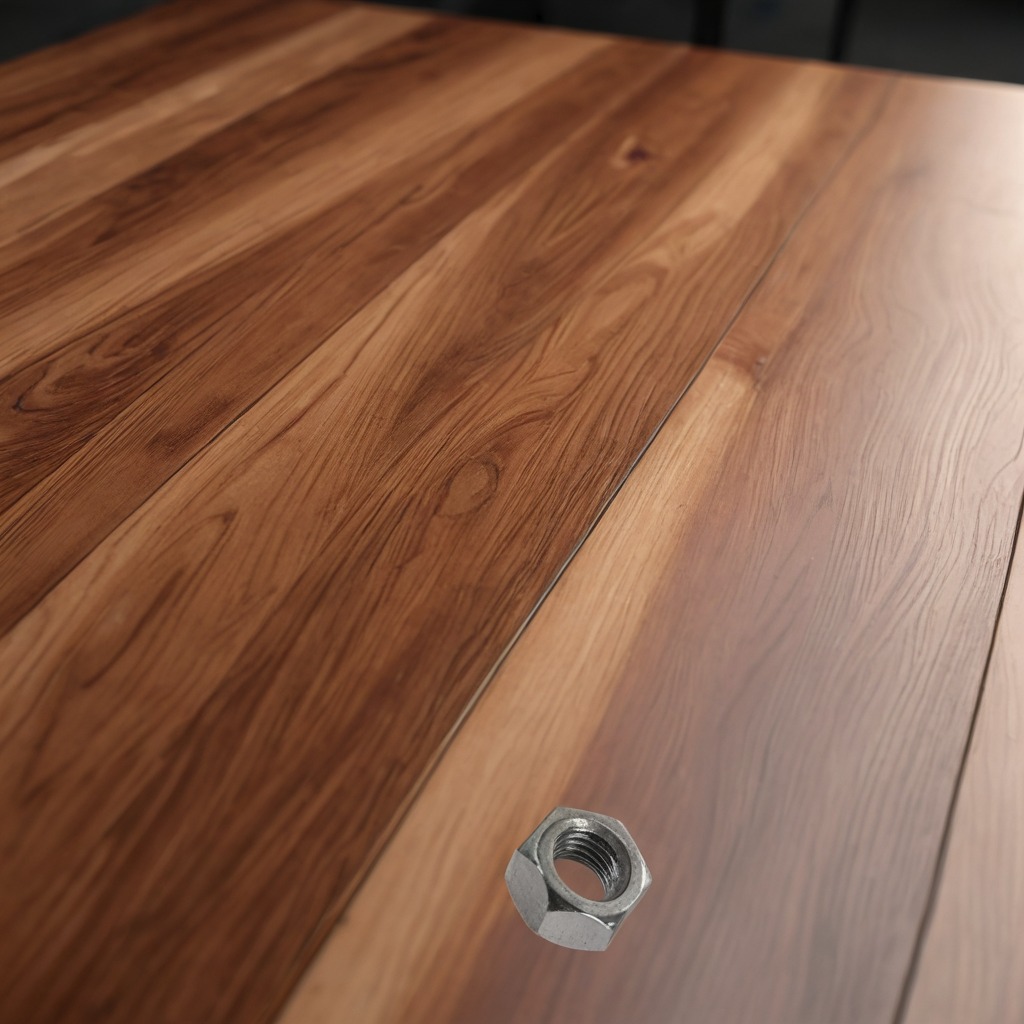
A metal nut is lying on a wooden table in a carpentry studio rich wood textures side lighting.